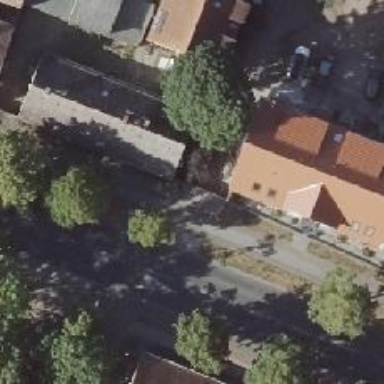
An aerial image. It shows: Driveway.